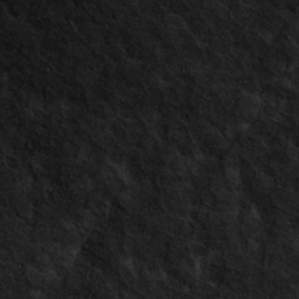
Label: non_frost